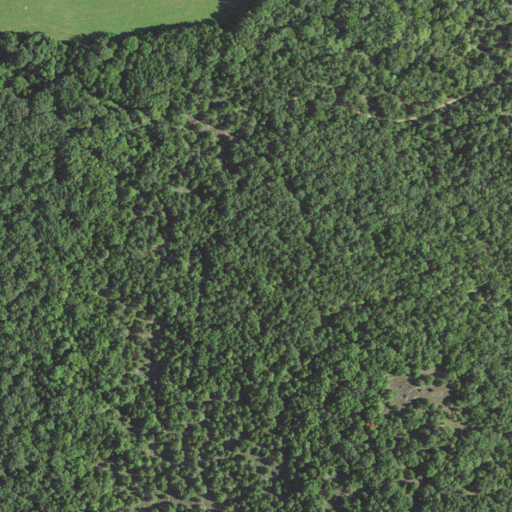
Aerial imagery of ridge(s) in Missouri named Sand Ridge containing evergreen forest, mixed forest, deciduous forest, and pasture